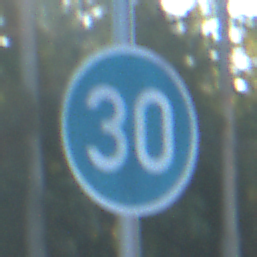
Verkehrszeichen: VorgeschriebeneMindestgeschwindigkeit
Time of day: MorningAfternoon
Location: Outdoor (Urban)
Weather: Clear
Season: NotSpecified
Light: Natural